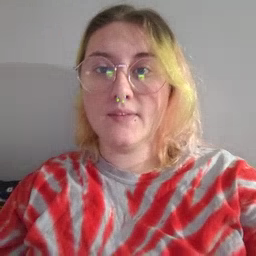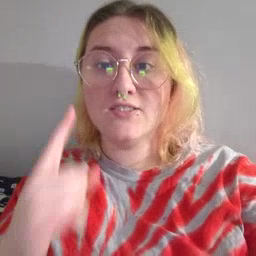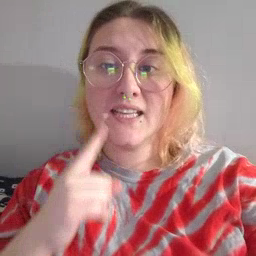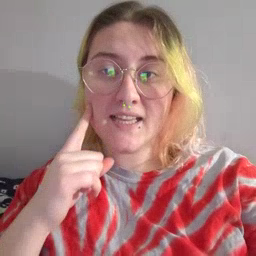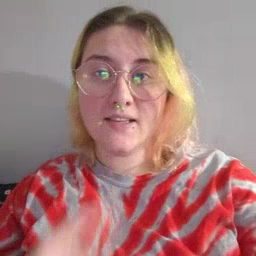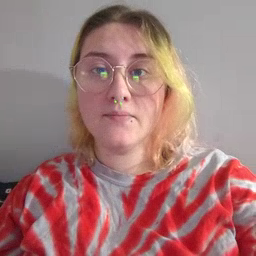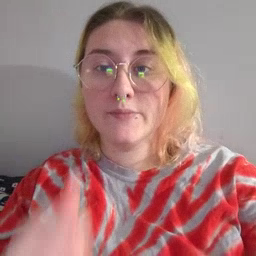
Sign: cheek